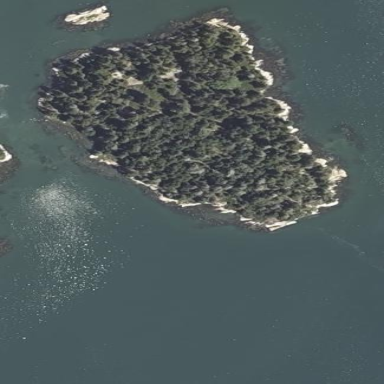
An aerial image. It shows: Islet along the coastline.